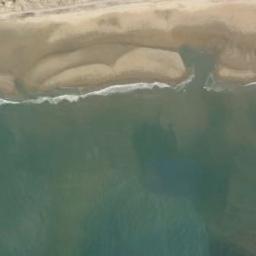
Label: beach